Question: I am using Eclipse Helios (3.6). I want to use Mercurial for version management of the program. I have take the help of the below link to find out the plugin but not got any success:
- <URL>
Can any one please help to install Mercurial plugins inside my Eclipse and I also don't know how to use also. I have gone through the video also but not clear.
- <URL>
My question is that I want to use Mercurial in my project for version control. I know what Mercurial is, but don't know how to use it.
When I am trying to add new software It is giving me following error.
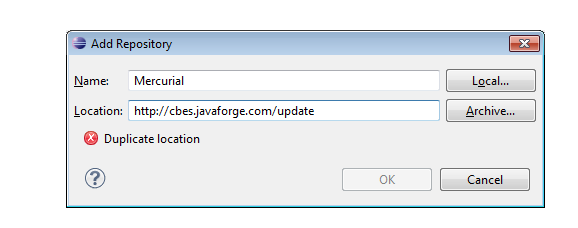
Answer: the 'Duplicate Location' error message in your screenshot would indicate that there is already an update site setup for that URL.
In the screen before doing the 'add repository' look at the list of current update sites and you may find one for Mercurial already. Make sure it is selected and a list of all the features for that update site will be listed for you. Then you can select the MercurialEclipse and MercurialBinaries features and install then in Eclipse